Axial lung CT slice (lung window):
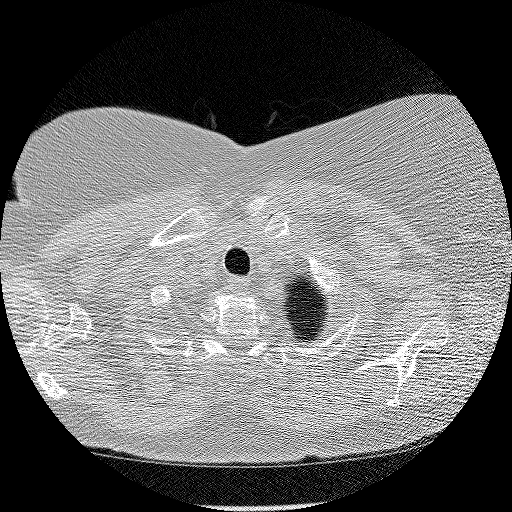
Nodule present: no